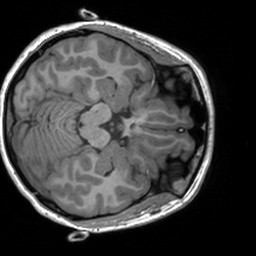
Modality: T1w
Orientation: axial
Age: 19
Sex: female
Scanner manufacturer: siemens
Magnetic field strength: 3 T
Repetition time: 1.9 s
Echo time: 0.00226 s